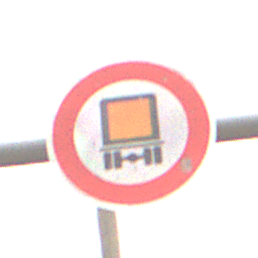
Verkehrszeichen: VerbotKennzeichnungspflichtigeKraftfahrzeugeGefaehrlicheGueter
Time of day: MorningAfternoon
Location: Outdoor (Nature)
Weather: Overcast
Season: NotSpecified
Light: Natural